Question: I want to create layout like on the image
3 green layouts are linearlayouts and code is shown below.
Can some one give give me code for other red layouts over this three green. What type of layout should be ?

'''
<LinearLayout
android:layout_width="fill_parent"
android:layout_height="fill_parent"
android:orientation="horizontal">
<LinearLayout
android:layout_width="fill_parent"
android:layout_height="fill_parent"
android:orientation="vertical"
android:layout_weight="1">
</LinearLayout>
<LinearLayout
android:layout_width="fill_parent"
android:layout_height="fill_parent"
android:orientation="vertical"
android:layout_weight="1">
</LinearLayout>
<LinearLayout
android:layout_width="fill_parent"
android:layout_height="fill_parent"
android:orientation="vertical"
android:layout_weight="1">
</LinearLayout>
</LinearLayout>
'''
Thanks
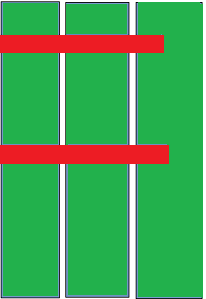
Answer: You want to put all your overlapping layouts into a Relative layout. So to re-create something similar to your picture do:
'''
<?xml version="1.0" encoding="utf-8"?>
<RelativeLayout xmlns:android="http://schemas.android.com/apk/res/android"
android:layout_width="fill_parent"
android:layout_height="fill_parent" >
<LinearLayout
android:layout_width="fill_parent"
android:layout_height="fill_parent"
android:orientation="horizontal" >
<LinearLayout
android:layout_width="fill_parent"
android:layout_height="fill_parent"
android:layout_weight="1"
android:background="#00ff00"
android:layout_marginRight="10dp" >
</LinearLayout>
<LinearLayout
android:layout_width="fill_parent"
android:layout_height="fill_parent"
android:layout_weight="1"
android:background="#00ff00"
android:layout_marginRight="10dp" >
</LinearLayout>
<LinearLayout
android:layout_width="fill_parent"
android:layout_height="fill_parent"
android:layout_weight="1"
android:background="#00ff00"
android:layout_marginRight="10dp" >
</LinearLayout>
</LinearLayout>
<LinearLayout
android:layout_width="fill_parent"
android:layout_height="fill_parent"
android:orientation="vertical" >
<LinearLayout
android:layout_width="fill_parent"
android:layout_height="50dp"
android:background="#ff0000"
android:orientation="vertical"
android:layout_marginTop="200dp"
android:layout_marginRight="50dp">
</LinearLayout>
<LinearLayout
android:layout_width="fill_parent"
android:layout_height="50dp"
android:background="#ff0000"
android:orientation="vertical"
android:layout_marginTop="200dp"
android:layout_marginRight="50dp">
</LinearLayout>
</LinearLayout>
</RelativeLayout>
'''